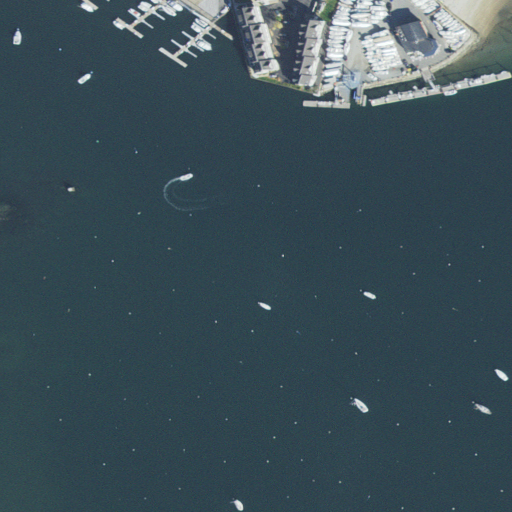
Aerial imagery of bar in Massachusetts named Lobster Rocks containing open water, high intensity development, and barren land